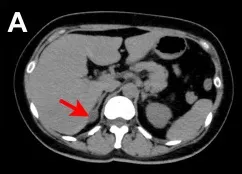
Imaging findings. (A, B). Computed tomography (CT) revealed a 2 cm right adrenal mass (red arrow in (A)). The mean Hounsfield unit of the adrenal tumor on unenhanced CT was 14.0. (A). Unenhanced CT.
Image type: radiology (ct)